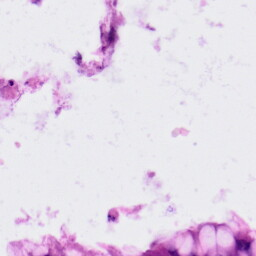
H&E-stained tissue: Colon